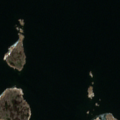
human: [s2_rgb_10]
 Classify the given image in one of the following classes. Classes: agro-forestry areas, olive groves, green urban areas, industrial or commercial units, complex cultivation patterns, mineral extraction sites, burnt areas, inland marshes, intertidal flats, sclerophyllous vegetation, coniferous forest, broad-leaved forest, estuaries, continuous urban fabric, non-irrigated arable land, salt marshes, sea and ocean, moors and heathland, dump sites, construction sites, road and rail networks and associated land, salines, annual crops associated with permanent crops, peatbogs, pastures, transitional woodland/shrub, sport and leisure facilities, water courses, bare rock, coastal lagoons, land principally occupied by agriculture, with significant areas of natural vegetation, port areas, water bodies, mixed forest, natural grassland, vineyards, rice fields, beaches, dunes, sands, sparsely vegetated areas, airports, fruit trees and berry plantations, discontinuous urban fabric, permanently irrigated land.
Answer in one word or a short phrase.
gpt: sea and ocean